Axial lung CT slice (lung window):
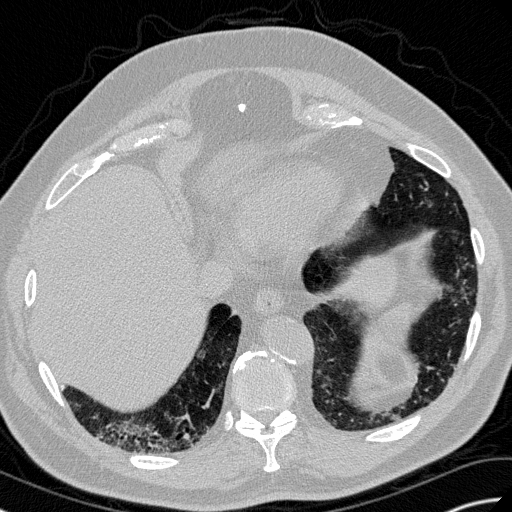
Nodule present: no